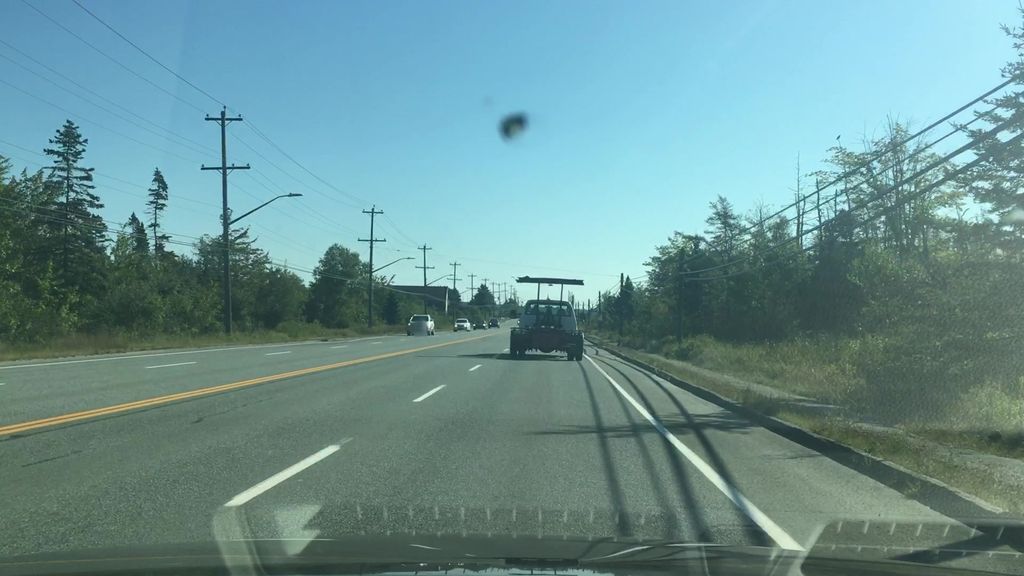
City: halifax